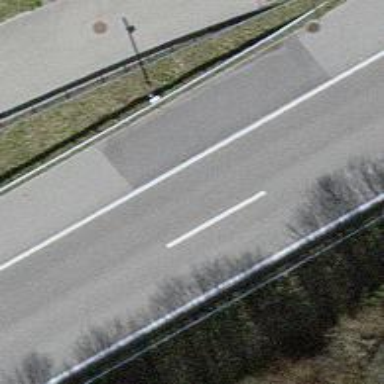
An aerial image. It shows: Asphalt motorway.